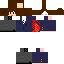
A female human skin with medium skin, wearing brown long hair dressed in a blue hoodie and brown pants, featuring a closed mouth.